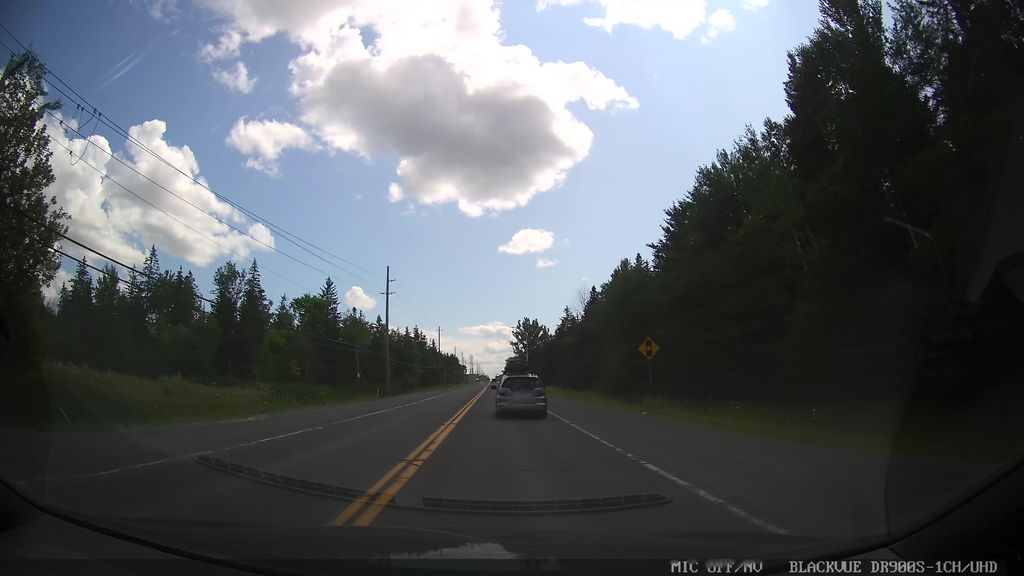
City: ottawa-gatineau